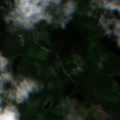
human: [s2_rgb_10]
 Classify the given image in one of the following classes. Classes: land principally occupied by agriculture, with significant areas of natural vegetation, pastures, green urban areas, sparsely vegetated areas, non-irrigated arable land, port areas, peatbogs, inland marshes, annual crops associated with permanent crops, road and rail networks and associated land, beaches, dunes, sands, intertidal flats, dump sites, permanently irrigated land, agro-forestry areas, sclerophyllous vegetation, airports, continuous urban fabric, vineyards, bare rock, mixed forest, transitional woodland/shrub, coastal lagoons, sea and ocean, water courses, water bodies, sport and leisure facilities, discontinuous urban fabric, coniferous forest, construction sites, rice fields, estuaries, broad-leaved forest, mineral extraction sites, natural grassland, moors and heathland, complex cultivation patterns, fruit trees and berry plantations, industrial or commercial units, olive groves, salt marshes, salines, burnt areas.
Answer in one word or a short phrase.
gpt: coniferous forest, mixed forest, water bodies